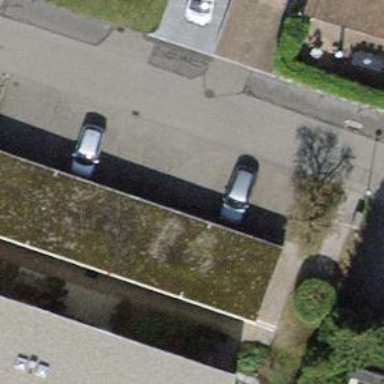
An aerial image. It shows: Parking area with surface.